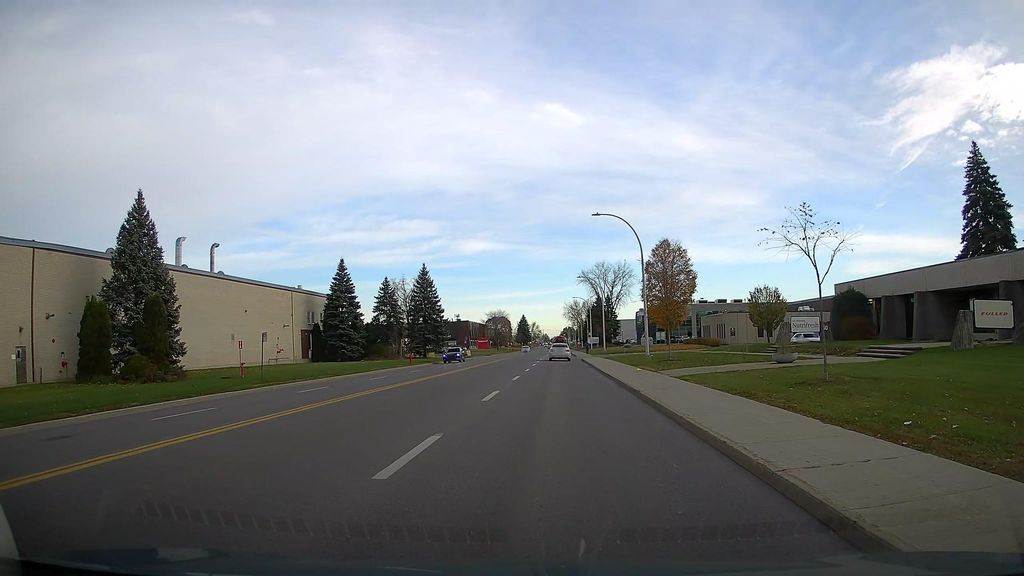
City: montreal